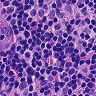
Metastatic tissue present: no